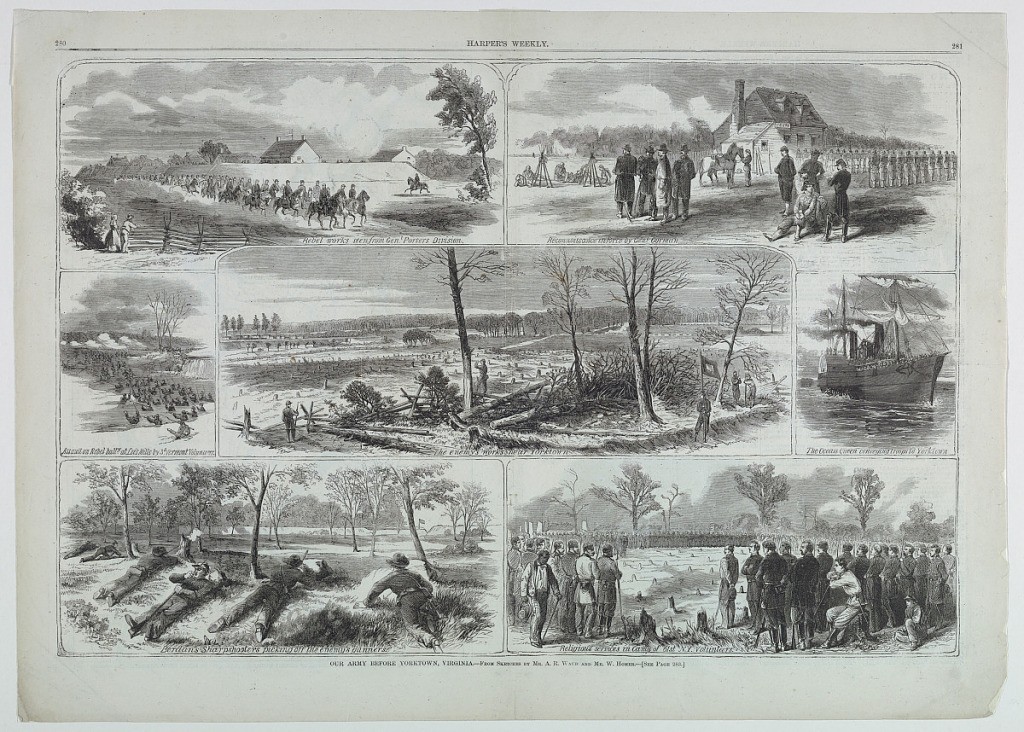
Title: Our Army before Yorktown, Virginia
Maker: Winslow Homer, American, 1836–1910
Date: May 3, 1862
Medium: Wood engraving in black ink on paper
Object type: Print
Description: Seven scenes of the Union army before the battle of Yorktown.